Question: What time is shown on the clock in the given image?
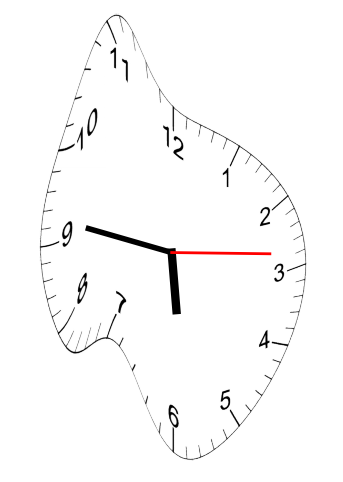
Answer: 05:46:14